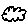
Label: cloud